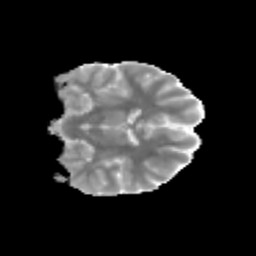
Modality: MD
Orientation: coronal
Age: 12
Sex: female
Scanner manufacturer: siemens
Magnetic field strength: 3 T
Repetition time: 3.8 s
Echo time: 0.07 s